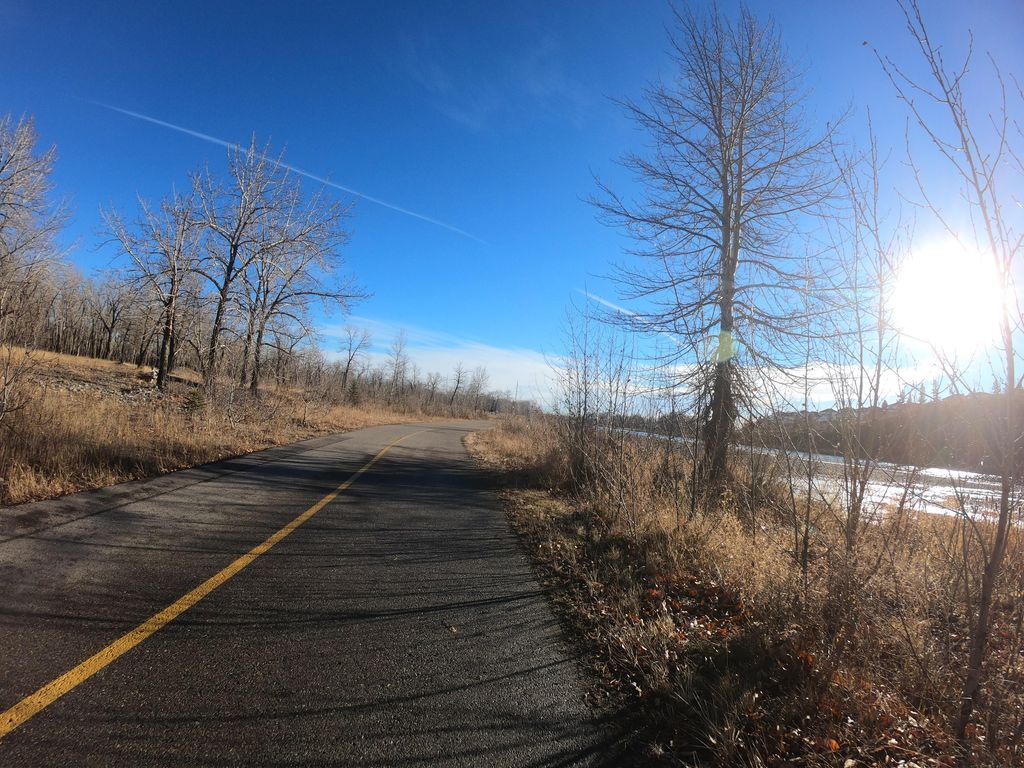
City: calgary